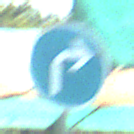
Verkehrszeichen: VorgeschriebeneFahrtrichtungRechts
Umgebung: Roofed, Special
Tageszeit: MorningAfternoon
Wetter: PartlyCloudy
Licht: Natural
Jahreszeit: NotSpecified
Kontrast: MediumContrast